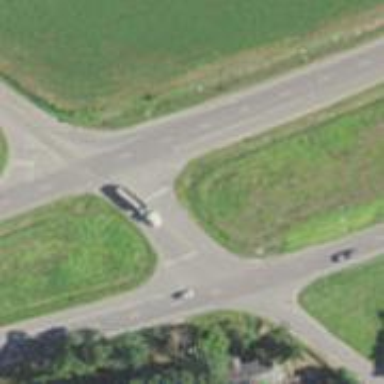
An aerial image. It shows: Stop road.